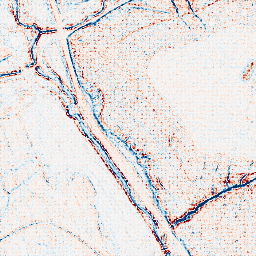
Category: edge_preserving
Decomposition family: bilateral
Decomposition parameters: d: 5
sigma_color: 100
sigma_space: 75
Upsampling method: sinc_hamming
Upsampling parameters: scale: 8
kernel_size: 8
Upsampling scale: 8